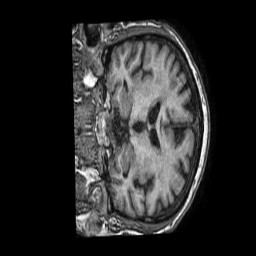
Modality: T1w
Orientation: coronal
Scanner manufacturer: philips
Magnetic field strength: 1.5 T
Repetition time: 0.007015 s
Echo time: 0.00317 s